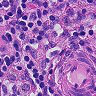
Metastatic tissue present: no